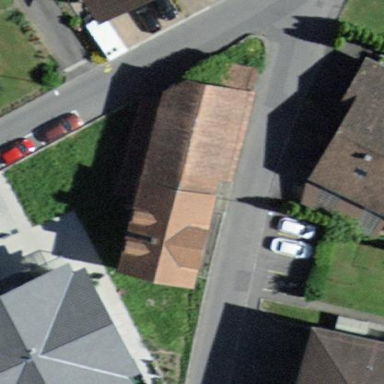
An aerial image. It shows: Barn.